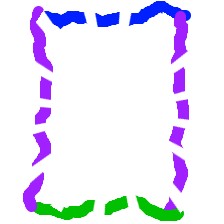
Shape: rectangle